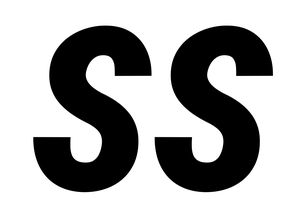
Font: Roboto-Italic_Condensed_Black_Italic